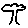
Label: tree